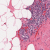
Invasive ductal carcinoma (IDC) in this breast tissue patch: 0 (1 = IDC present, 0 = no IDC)